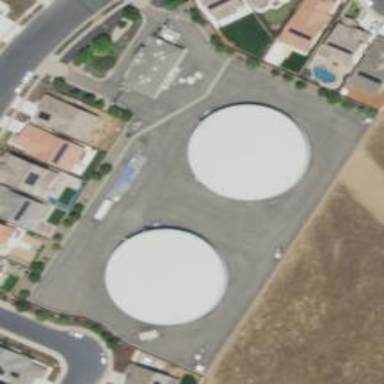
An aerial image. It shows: Water storage area.